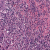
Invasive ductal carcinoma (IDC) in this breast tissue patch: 1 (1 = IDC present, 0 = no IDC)